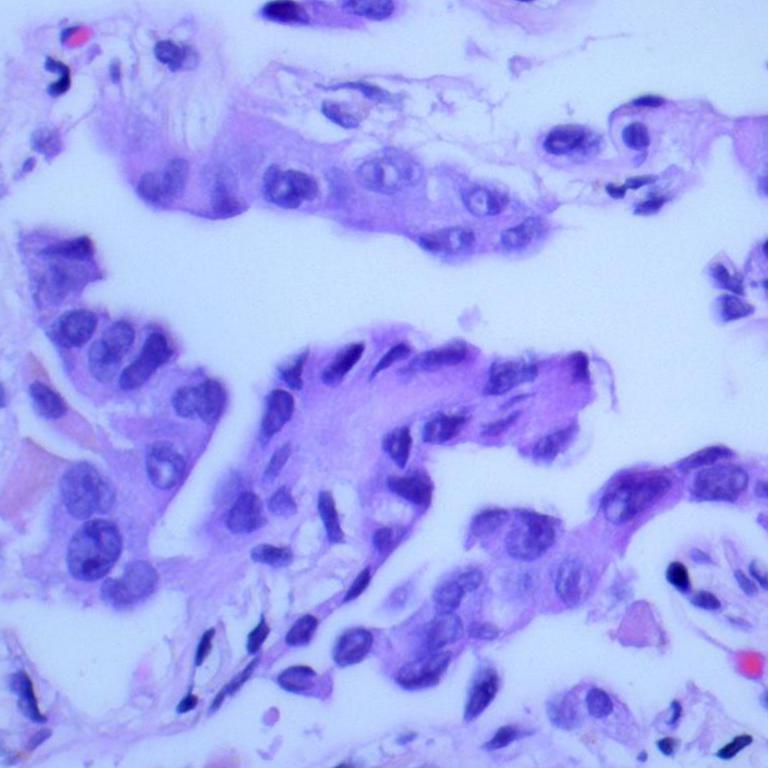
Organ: lung
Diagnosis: adenocarcinomas